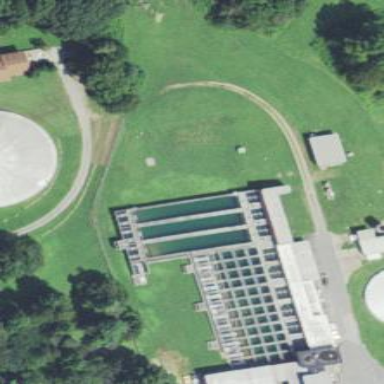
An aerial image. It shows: Water works facility.